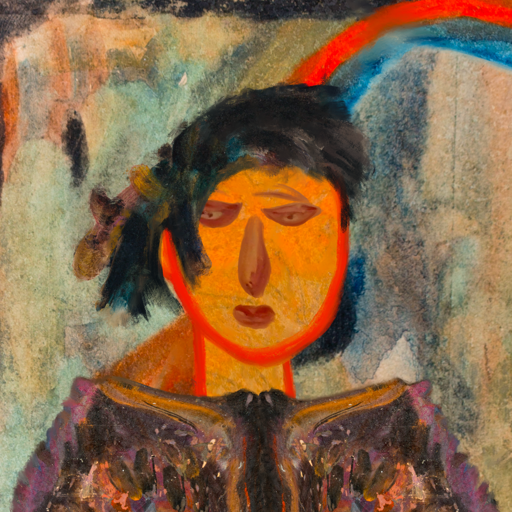
Background: Childish, Head And Neck Front: Sisters, Face Front: Pious_Lady, Bust: Gypsy_Queen, Hair Front: Pipe, Head Accessory: Blank, Second Necklace: Blank, Necklace: Blank, Baby: Blank